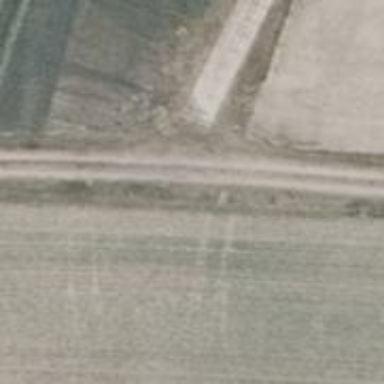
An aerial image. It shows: Track with ground surface of grade3.